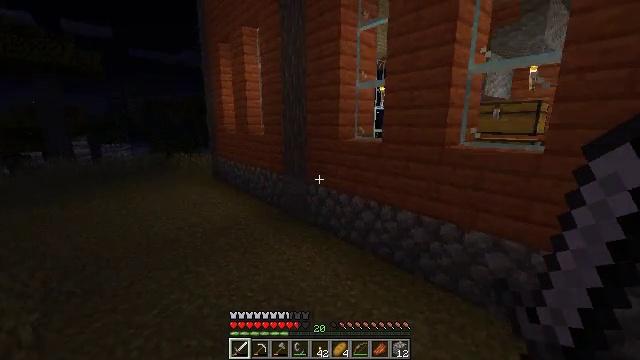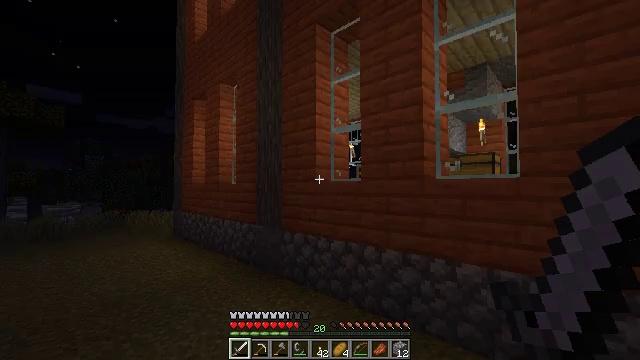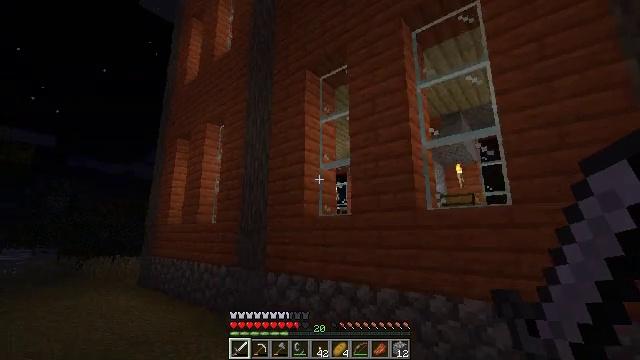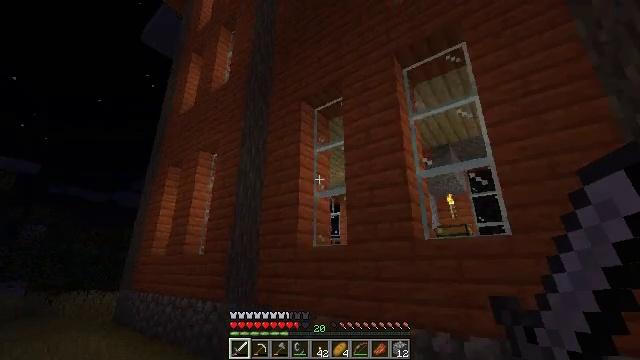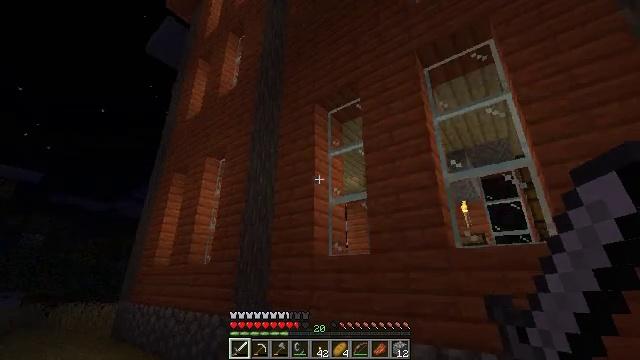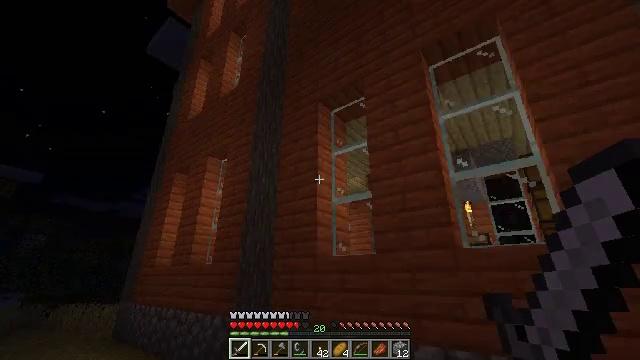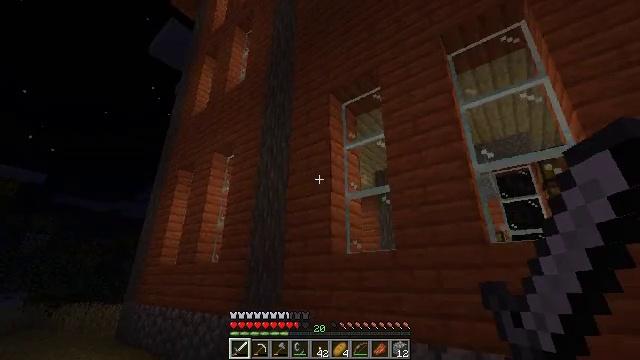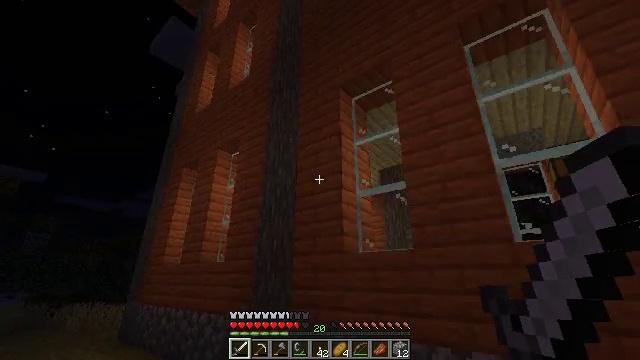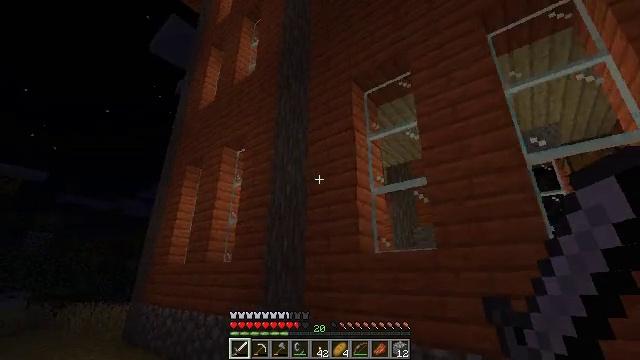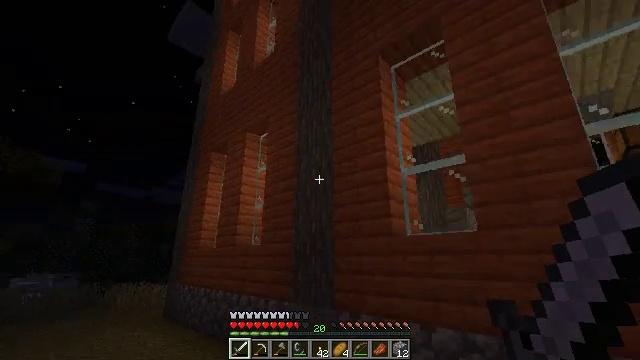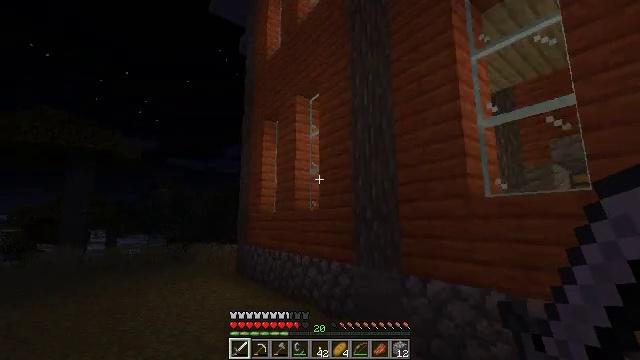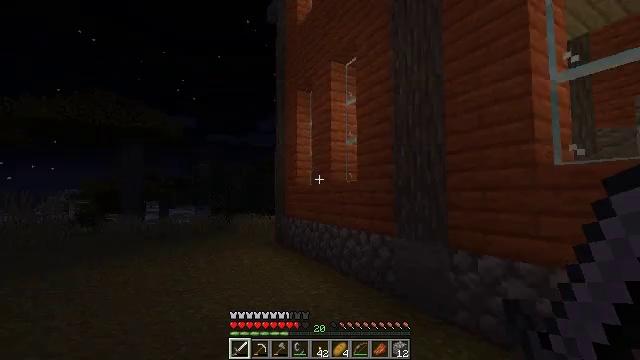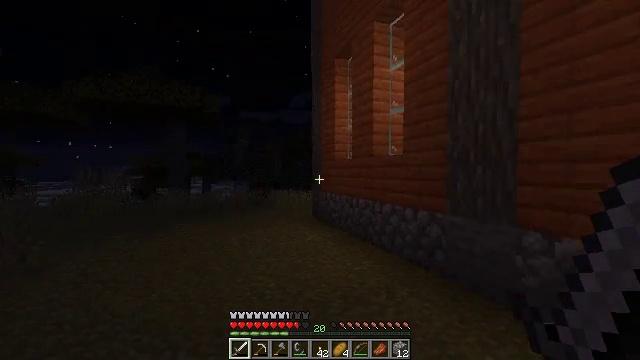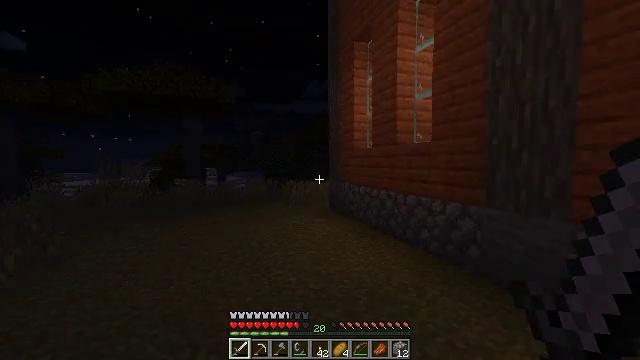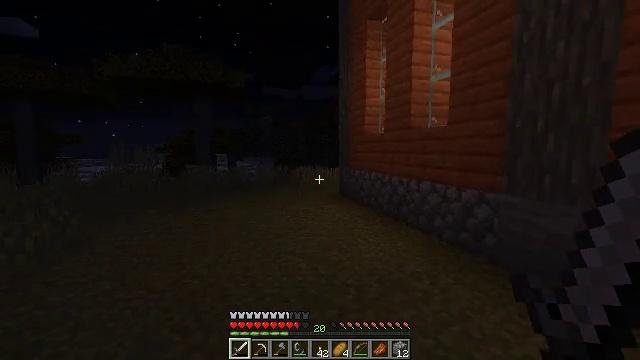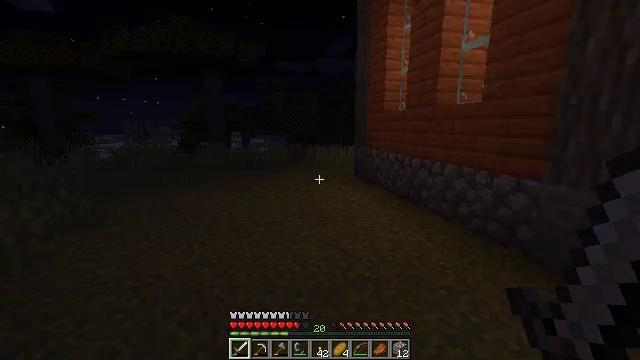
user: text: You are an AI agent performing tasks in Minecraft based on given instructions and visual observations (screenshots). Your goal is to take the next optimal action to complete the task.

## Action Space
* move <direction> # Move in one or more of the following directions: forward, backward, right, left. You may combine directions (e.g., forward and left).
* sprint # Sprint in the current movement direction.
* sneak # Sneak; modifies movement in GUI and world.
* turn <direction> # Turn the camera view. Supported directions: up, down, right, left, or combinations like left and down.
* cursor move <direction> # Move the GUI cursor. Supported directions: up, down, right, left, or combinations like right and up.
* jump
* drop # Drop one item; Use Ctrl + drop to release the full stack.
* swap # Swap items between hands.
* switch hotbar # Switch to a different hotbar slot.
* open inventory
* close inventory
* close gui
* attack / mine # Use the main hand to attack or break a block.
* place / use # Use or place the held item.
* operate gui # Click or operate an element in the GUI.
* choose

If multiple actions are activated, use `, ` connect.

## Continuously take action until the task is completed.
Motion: motion action
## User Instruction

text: Remove a flint and steel from the inventory.
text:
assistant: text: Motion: move forward and move left, turn right and up
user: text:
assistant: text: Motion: move forward and move left, turn right and up
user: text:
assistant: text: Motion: move forward and move left, turn right and up
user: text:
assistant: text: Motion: move forward and move left, turn up
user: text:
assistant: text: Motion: move forward and move left
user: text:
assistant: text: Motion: move forward and move left
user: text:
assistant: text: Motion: move forward and move left
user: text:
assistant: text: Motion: move forward and move left
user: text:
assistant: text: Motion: move forward and move left, turn left and down
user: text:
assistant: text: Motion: move forward and move left, turn left and down
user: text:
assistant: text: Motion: move forward and move left, turn left and down
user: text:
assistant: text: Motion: move forward and move left, turn left and down
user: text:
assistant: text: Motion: move forward, turn left and down
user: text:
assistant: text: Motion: move forward, turn left and down
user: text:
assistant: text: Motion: move forward, turn left and down
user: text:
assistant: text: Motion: move forward, turn left and down
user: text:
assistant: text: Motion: move forward
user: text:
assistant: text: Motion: move forward
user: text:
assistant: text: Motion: move forward
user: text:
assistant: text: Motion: move forward
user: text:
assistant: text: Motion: move forward
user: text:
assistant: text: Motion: move forward, turn left
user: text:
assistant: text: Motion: move forward, turn left and up
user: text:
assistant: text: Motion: move forward, turn left and up
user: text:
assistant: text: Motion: move forward, turn left and up
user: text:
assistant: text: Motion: move forward, turn left
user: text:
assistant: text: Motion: move forward, turn left
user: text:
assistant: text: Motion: move forward, turn left
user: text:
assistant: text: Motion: move forward
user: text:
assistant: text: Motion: move forward